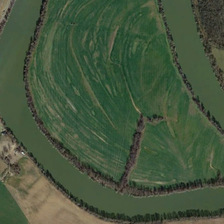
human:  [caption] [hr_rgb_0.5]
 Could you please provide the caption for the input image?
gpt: many green trees are between two rivers .

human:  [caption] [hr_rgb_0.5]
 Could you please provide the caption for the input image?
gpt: many green trees are between two rivers .

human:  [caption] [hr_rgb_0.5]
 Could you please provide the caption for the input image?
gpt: many green trees are between two rivers .

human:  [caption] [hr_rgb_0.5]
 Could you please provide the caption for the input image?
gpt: many green trees are between two rivers .

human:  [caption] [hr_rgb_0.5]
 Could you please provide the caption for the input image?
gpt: many green trees are between two rivers .